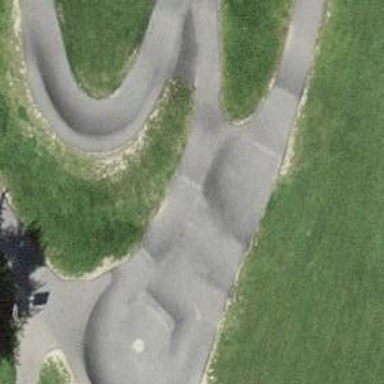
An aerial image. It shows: Pump track on pitch.